Field crop: maize
Growth stage: 2
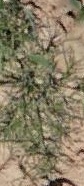
Species: salsola